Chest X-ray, AP view. Patient: 15 years old, sex M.
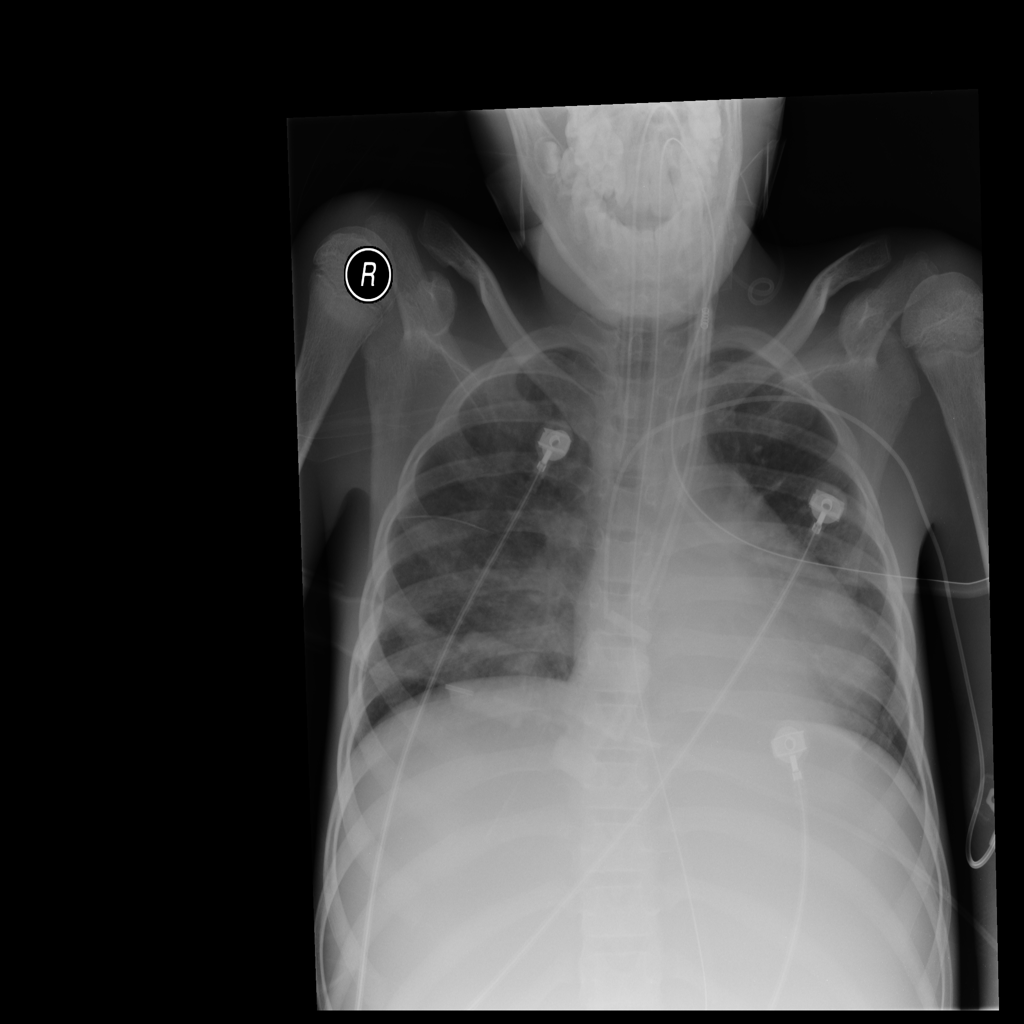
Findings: Consolidation, Infiltration